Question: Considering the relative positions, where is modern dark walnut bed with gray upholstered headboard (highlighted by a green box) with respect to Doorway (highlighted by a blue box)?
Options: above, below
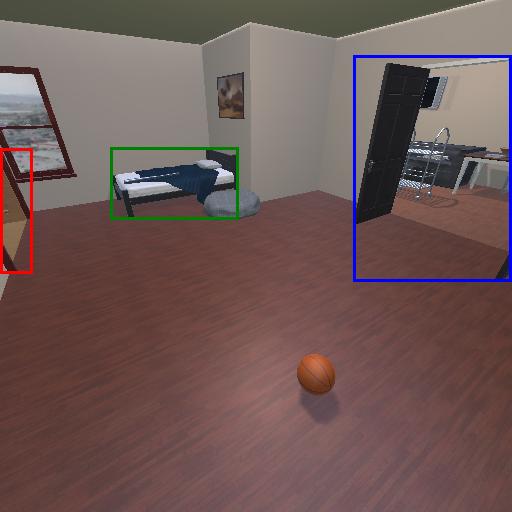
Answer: above